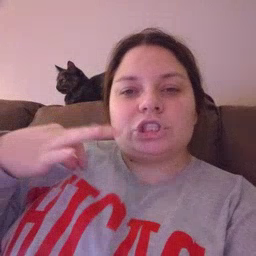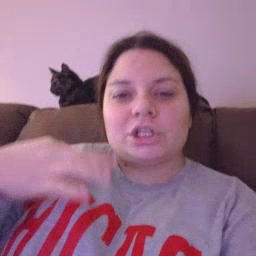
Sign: shirt